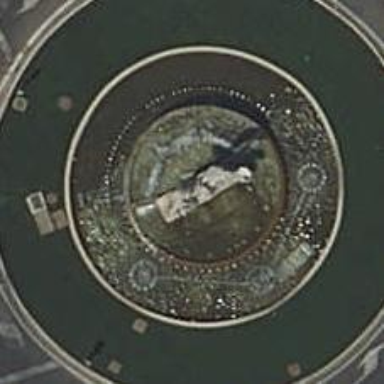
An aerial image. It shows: Statue is seen in the image.